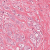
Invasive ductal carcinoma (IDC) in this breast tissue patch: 1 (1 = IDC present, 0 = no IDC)